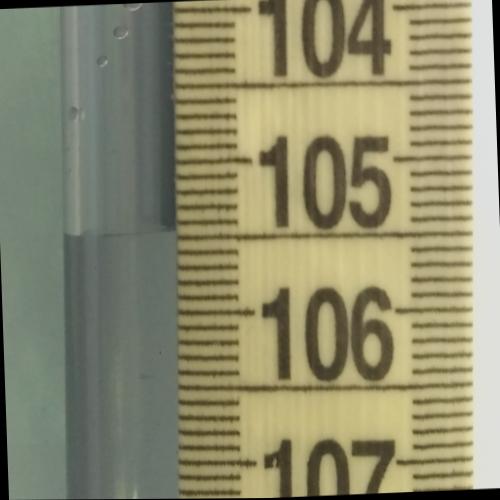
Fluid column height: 105.5 cm